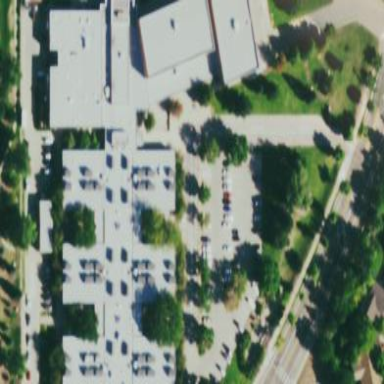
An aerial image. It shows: School building.